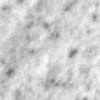
Label: no_change